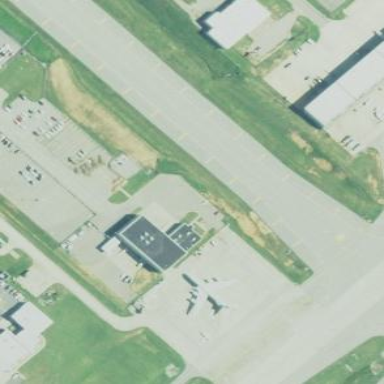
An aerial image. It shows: Apron at the airport.